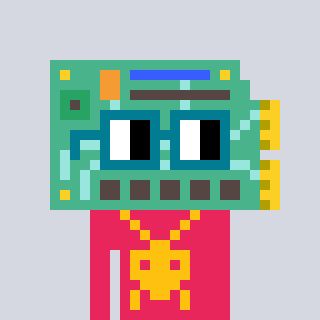
a pixel art character with square dark green glasses, a chipboard-shaped head and a redpinkish-colored body on a cool background